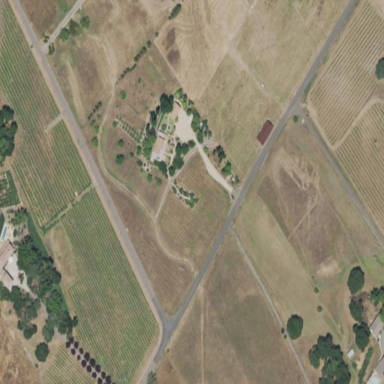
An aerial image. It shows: Vineyard with wine grapes as the main crop.